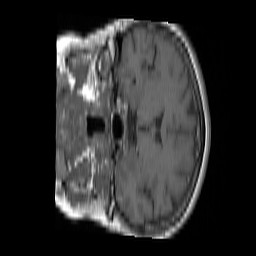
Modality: T1w
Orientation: coronal
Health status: ill
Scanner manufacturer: siemens
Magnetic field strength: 1.5 T
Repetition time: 0.477 s
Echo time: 0.0081 s